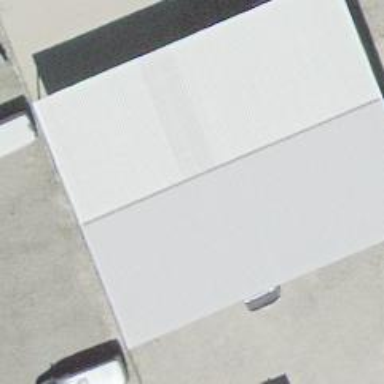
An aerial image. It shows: View of roof of building.